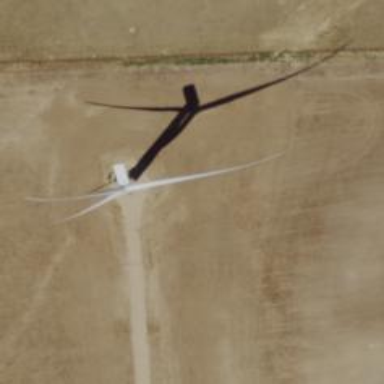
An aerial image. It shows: Wind generator powered by horizontal-axis wind turbine.